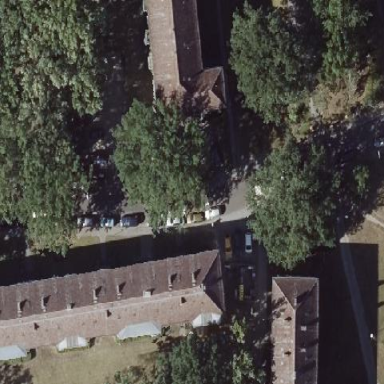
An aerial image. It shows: Street-side parking area.